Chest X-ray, AP view. Patient: 45 years old, sex F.
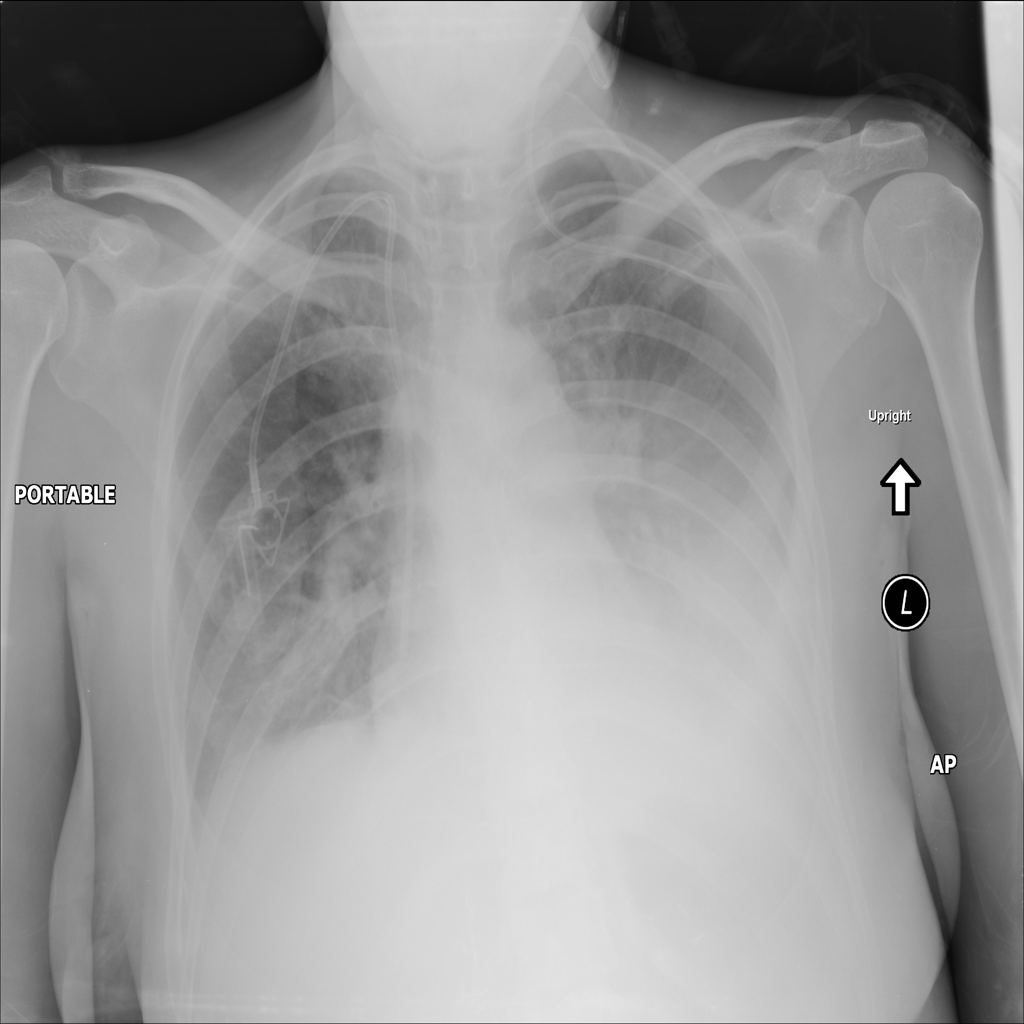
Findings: Consolidation, Effusion